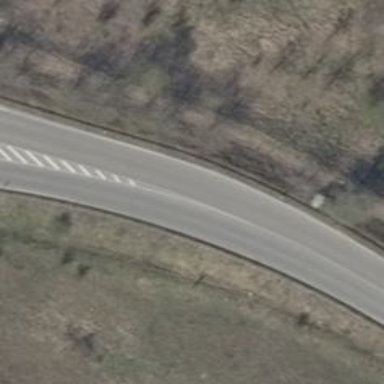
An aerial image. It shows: Tertiary road with asphalt surface.